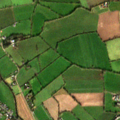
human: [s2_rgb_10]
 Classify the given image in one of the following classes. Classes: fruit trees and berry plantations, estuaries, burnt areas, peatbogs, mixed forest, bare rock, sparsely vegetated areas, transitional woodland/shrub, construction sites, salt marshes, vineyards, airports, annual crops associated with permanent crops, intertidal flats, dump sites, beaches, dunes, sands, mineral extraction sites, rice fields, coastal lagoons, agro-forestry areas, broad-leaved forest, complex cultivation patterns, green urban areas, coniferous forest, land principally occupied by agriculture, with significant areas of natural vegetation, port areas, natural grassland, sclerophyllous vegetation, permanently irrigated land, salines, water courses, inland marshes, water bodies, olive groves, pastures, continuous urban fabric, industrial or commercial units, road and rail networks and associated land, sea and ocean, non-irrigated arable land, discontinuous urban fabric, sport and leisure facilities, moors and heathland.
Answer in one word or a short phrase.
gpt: discontinuous urban fabric, non-irrigated arable land, pastures